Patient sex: M
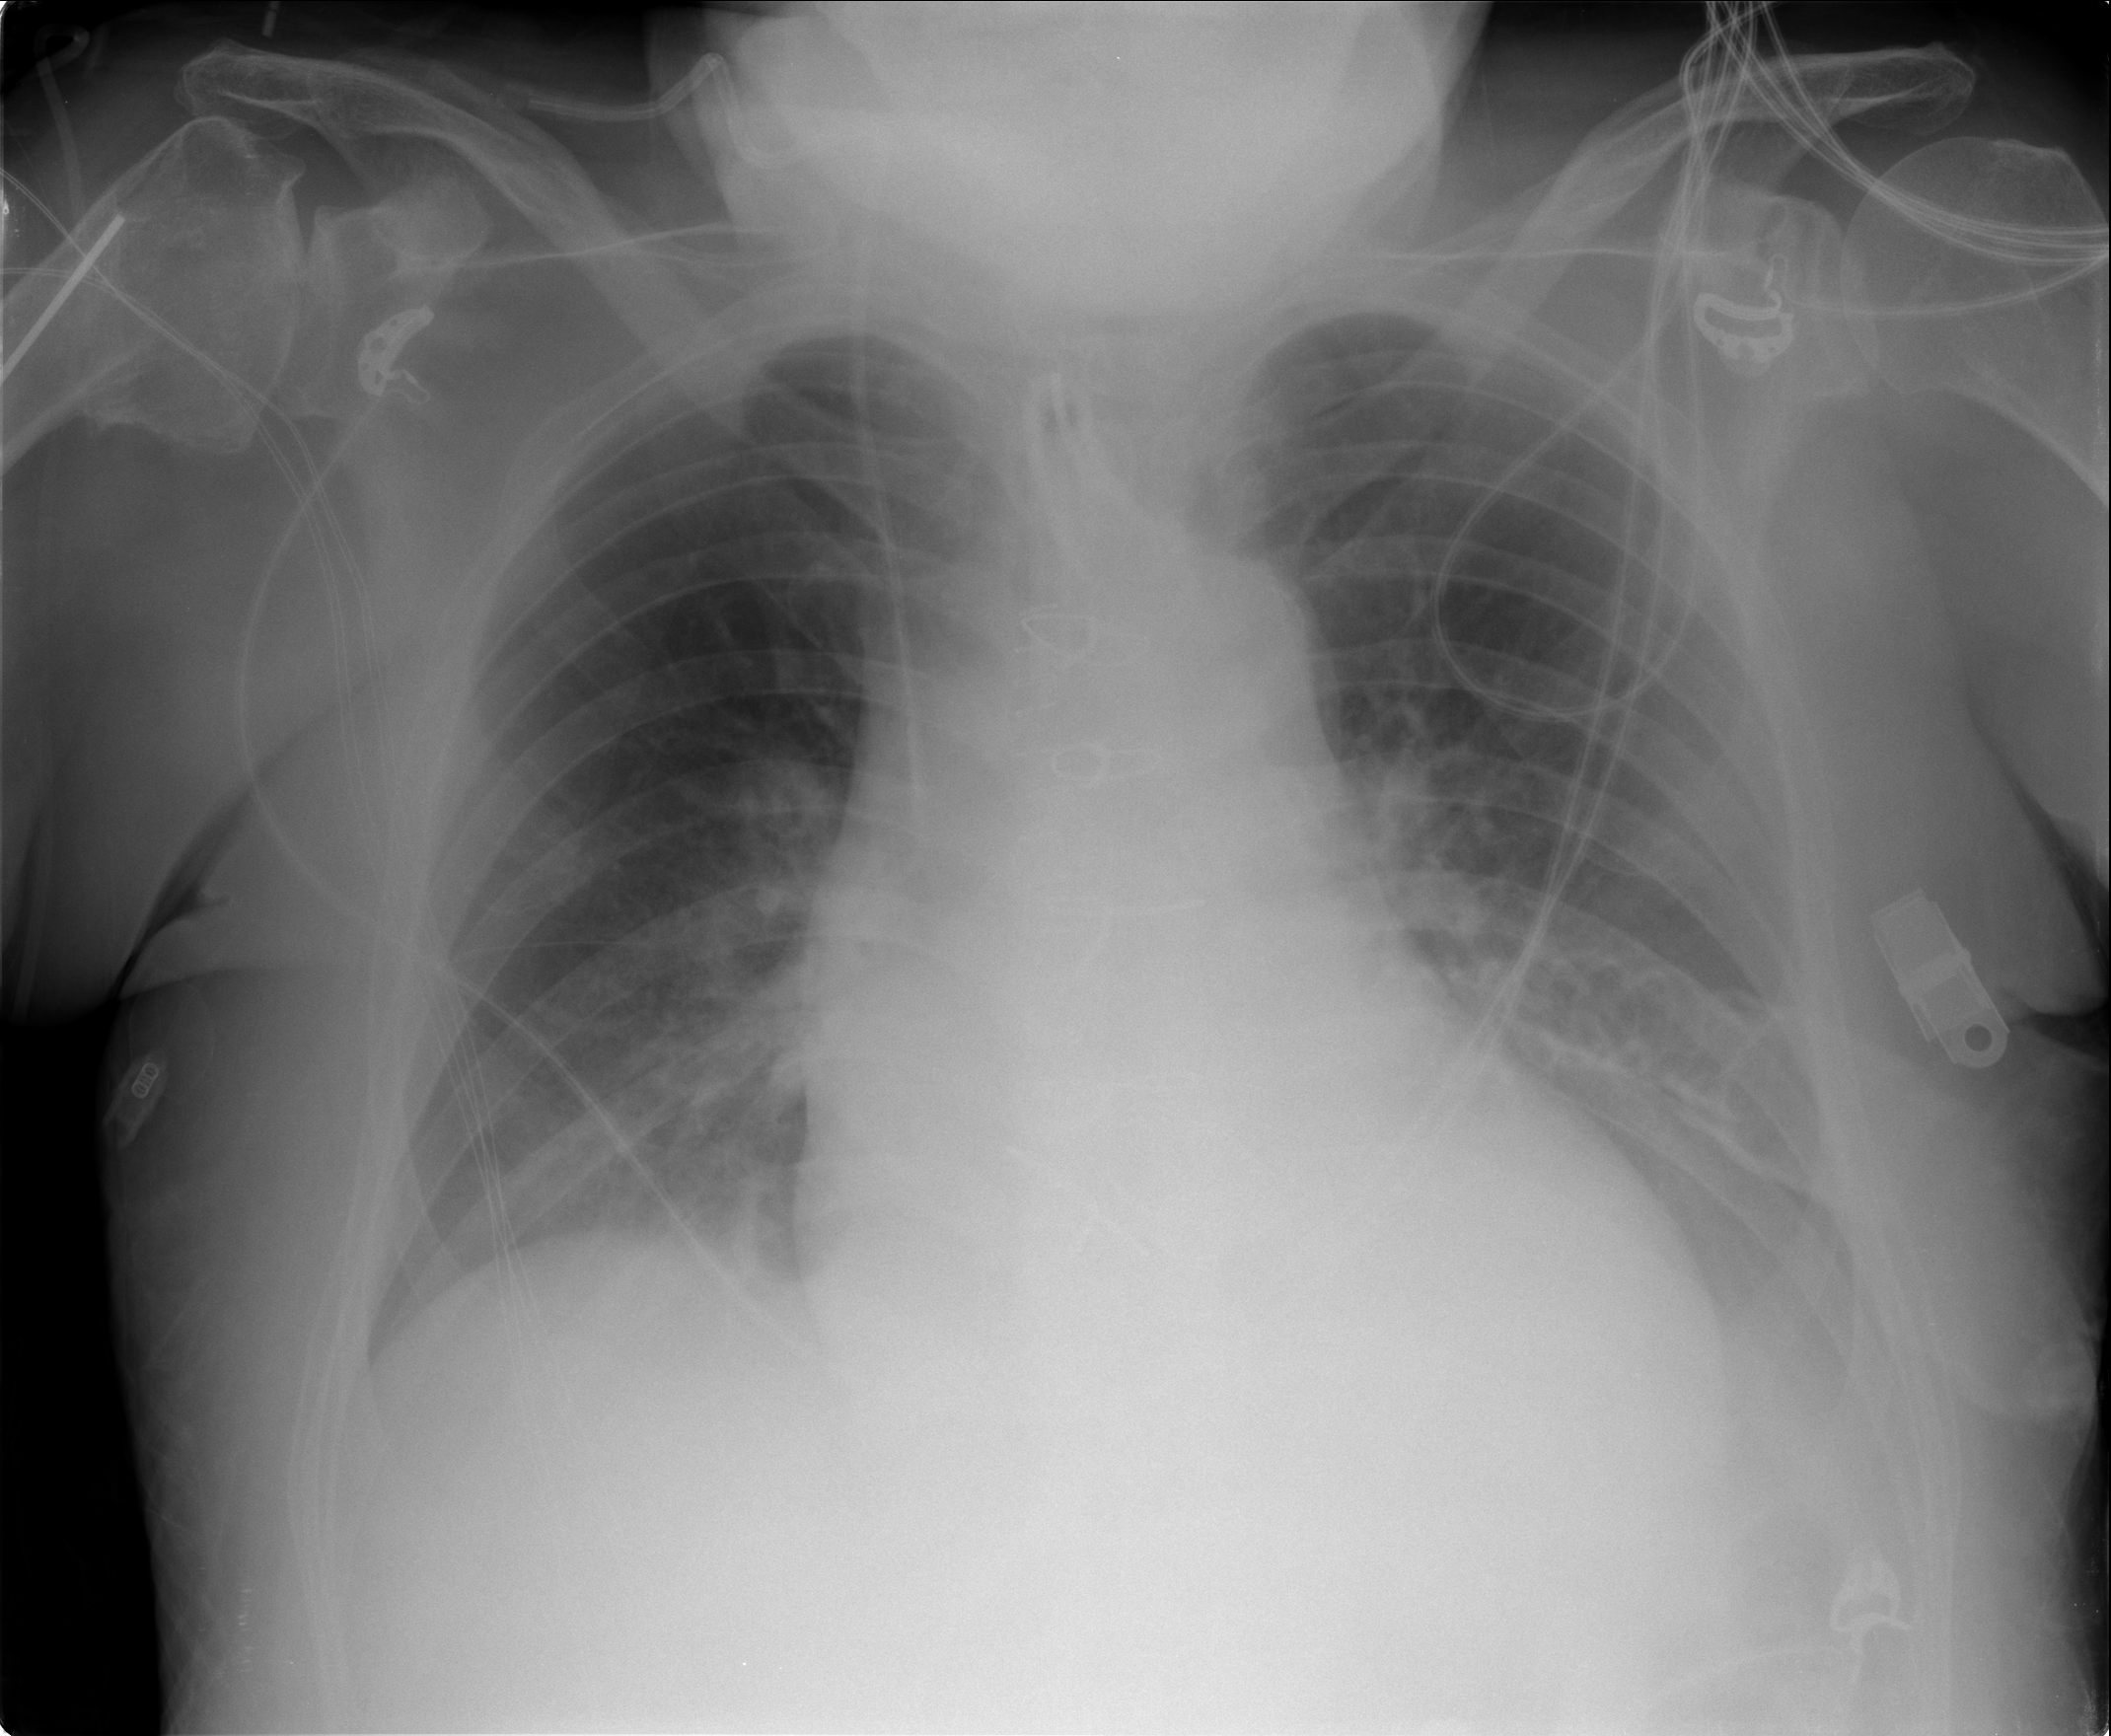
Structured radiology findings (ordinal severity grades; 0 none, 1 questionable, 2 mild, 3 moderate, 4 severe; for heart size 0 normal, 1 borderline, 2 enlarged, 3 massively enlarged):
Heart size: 2
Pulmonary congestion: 0
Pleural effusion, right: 0
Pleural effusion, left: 2
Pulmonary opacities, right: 0
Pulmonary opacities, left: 0
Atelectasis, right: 2
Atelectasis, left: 2